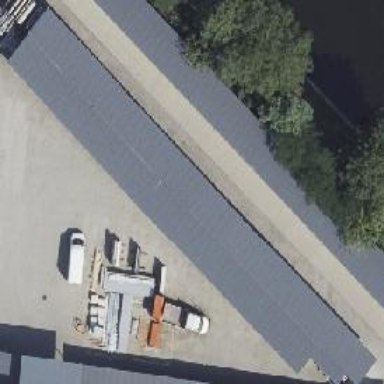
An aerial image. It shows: View of roof of building.